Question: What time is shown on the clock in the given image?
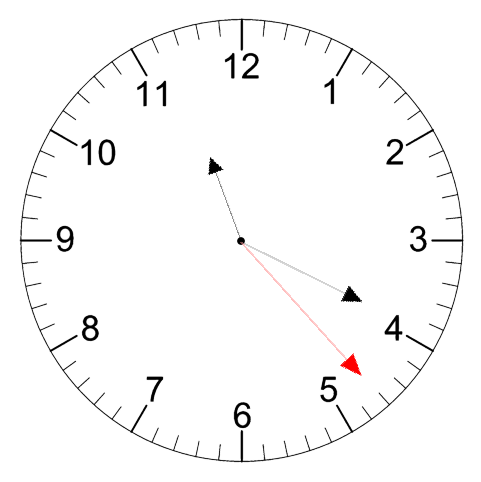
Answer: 11:19:23